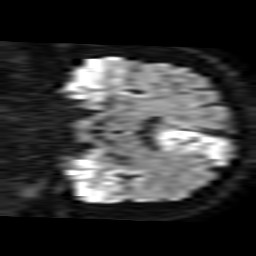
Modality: TRACE
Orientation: coronal
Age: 50
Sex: male
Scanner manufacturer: philips
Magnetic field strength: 3 T
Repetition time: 4.269 s
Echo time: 0.06119 s